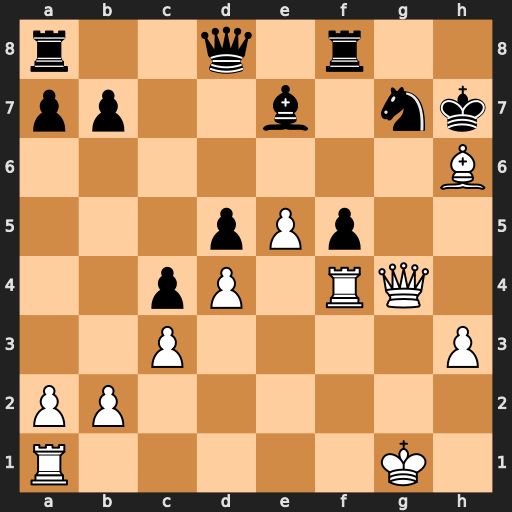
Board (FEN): r2q1r2/pp2b1nk/7B/3pPp2/2pP1RQ1/2P4P/PP6/R5K1
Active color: w
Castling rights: -
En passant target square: -
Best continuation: Qxg7#